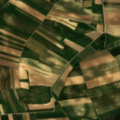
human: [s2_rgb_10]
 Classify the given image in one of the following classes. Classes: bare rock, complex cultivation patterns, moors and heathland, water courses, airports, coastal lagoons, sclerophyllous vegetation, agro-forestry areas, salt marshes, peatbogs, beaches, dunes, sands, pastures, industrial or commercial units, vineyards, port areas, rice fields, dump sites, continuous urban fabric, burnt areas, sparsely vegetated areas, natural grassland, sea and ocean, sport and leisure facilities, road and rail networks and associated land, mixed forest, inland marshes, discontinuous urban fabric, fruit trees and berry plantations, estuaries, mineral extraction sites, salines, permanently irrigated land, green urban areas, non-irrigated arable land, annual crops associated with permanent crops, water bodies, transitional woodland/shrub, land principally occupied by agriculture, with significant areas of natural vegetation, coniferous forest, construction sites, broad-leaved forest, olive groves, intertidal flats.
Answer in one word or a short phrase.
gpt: non-irrigated arable land, complex cultivation patterns